Question: I am implementing 'iAds' in my project that to share single instance of 'iAds' in all 'VC's' by declaring it in subclass of a 'ViewController' as 'adBannerVC' and all other view controllers are subclassed using the 'adBannerVC' and 'iAds' are shown in bottom of 'VC's' by sending it a subView of VC's like this..

Now, when 'iAds' appear in bottom, the view at bottom changes its position and the other subView (scrollView) in the VC must also resize without using 'AutoLayout'. Help me to overcome this. Thanks..
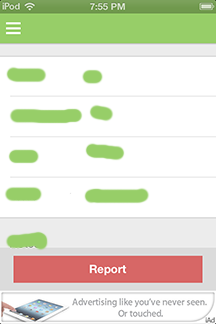
Answer: I have solved this issue using 'Delegate Method' in 'adBannerVC' as below
'''
@interface AdBannerController : UIViewController <ADBannerViewDelegate>
{
@private
ADBannerView *ad;
BOOL adIsVisible;
BOOL displayed;
}
'''
and implemented this 'delegate' method to resizes 'views' in each 'VC's'